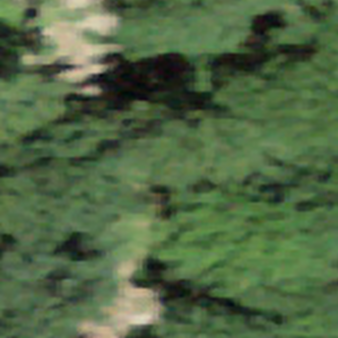
Label: other